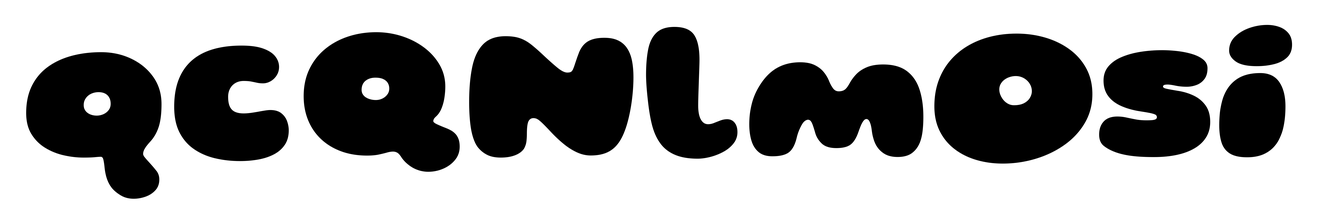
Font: Gluten_Black